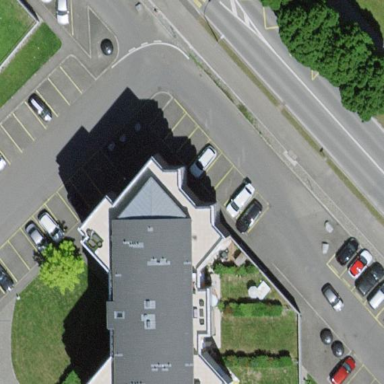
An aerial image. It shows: Asphalt street-side parking area.